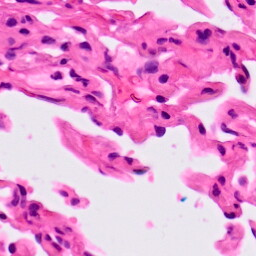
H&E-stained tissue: Lung